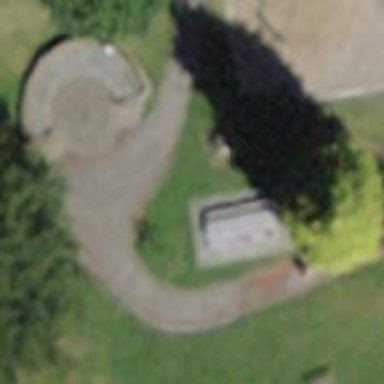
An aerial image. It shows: Picnic table located in leisure land area.